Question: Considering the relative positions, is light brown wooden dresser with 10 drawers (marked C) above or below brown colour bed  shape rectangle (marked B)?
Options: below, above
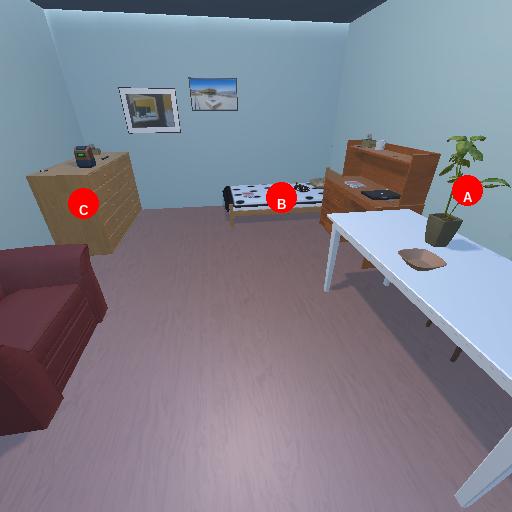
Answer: below